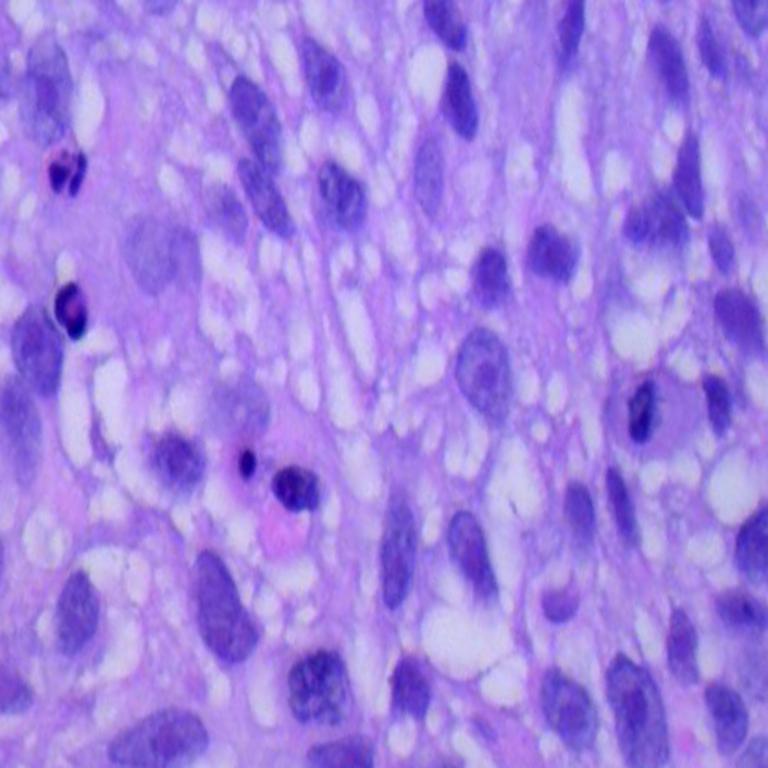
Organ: lung
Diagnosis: squamous carcinomas